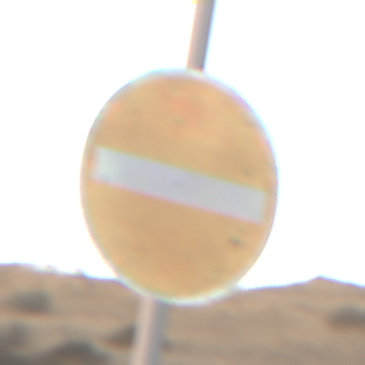
Verkehrszeichen: VerbotDerEinfahrt
Umgebung: Outdoor, RoadRail
Tageszeit: SunriseSunset
Wetter: PartlyCloudy
Licht: Natural
Jahreszeit: NotSpecified
Kontrast: LowContrast